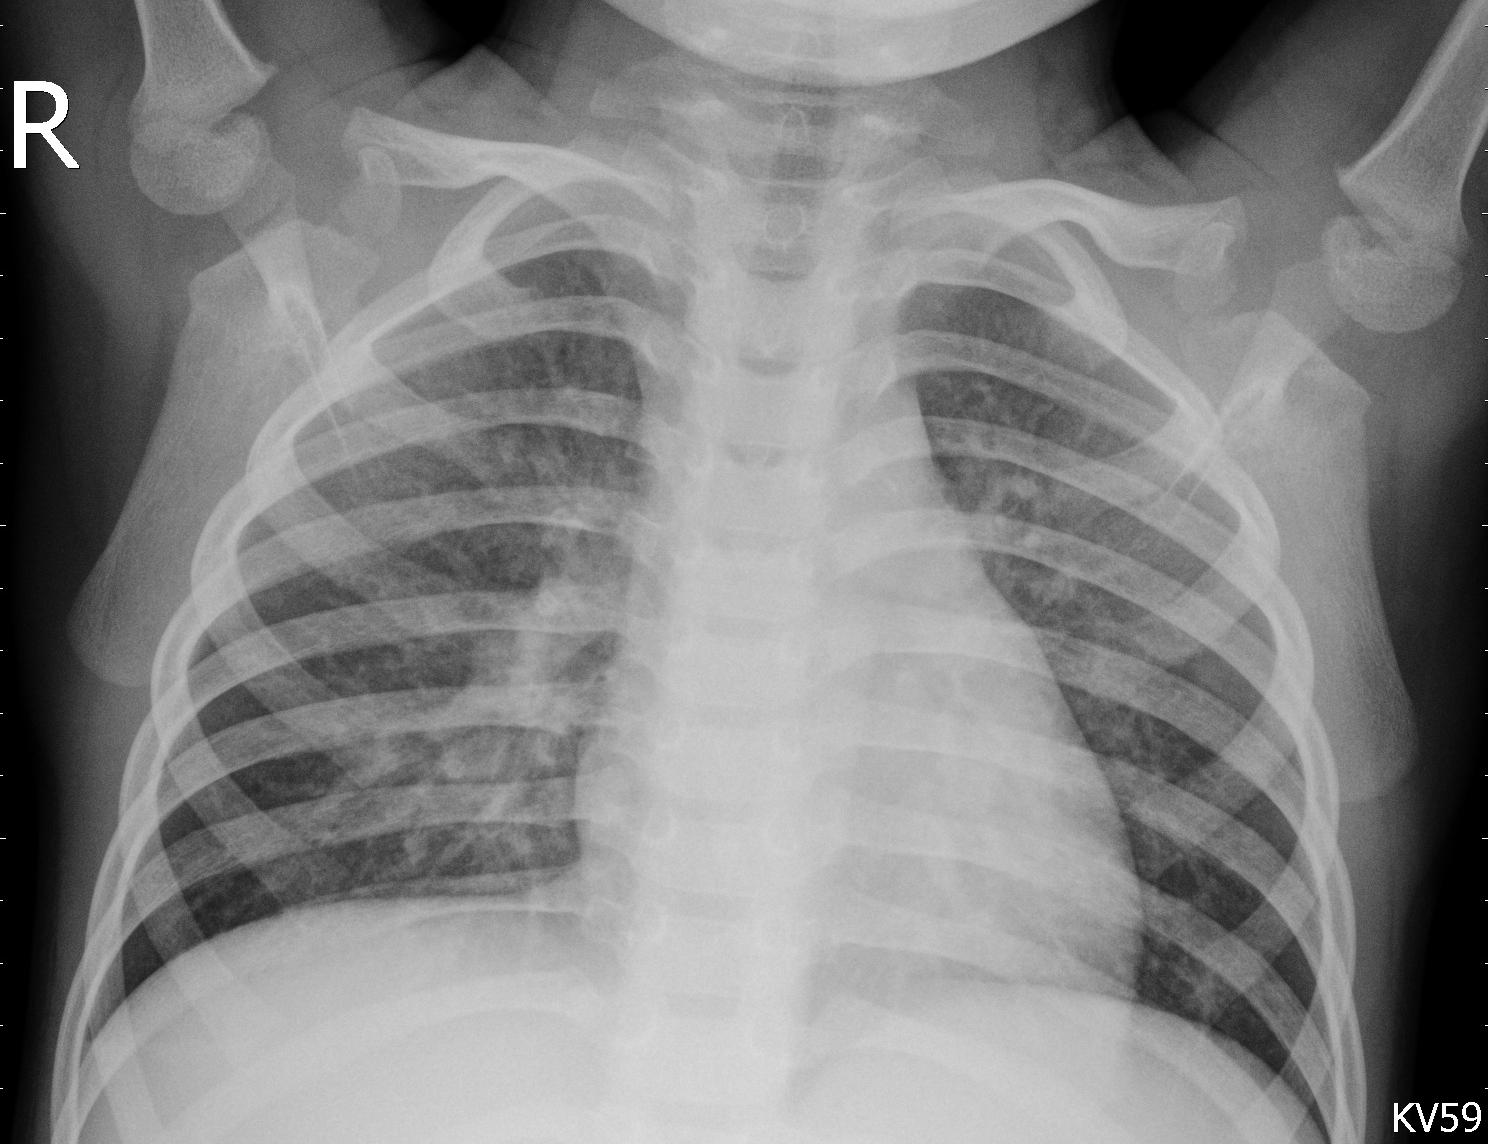
Diagnosis: PNEUMONIA